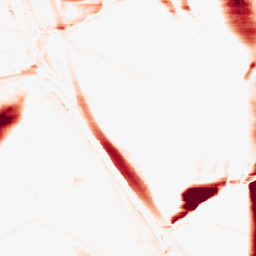
Category: morphological
Decomposition family: morphological_rect
Decomposition parameters: operation: opening
width: 50
height: 5
Upsampling method: quartic
Upsampling parameters: scale: 2
Upsampling scale: 2